The plot is a signal-to-image rendering of a rotating shaft's vibration measurement. Determine the machine's mechanical condition. Answer with exactly one of: normal, misalignment, unbalance, looseness.
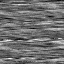
Answer: looseness